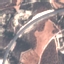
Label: Highway